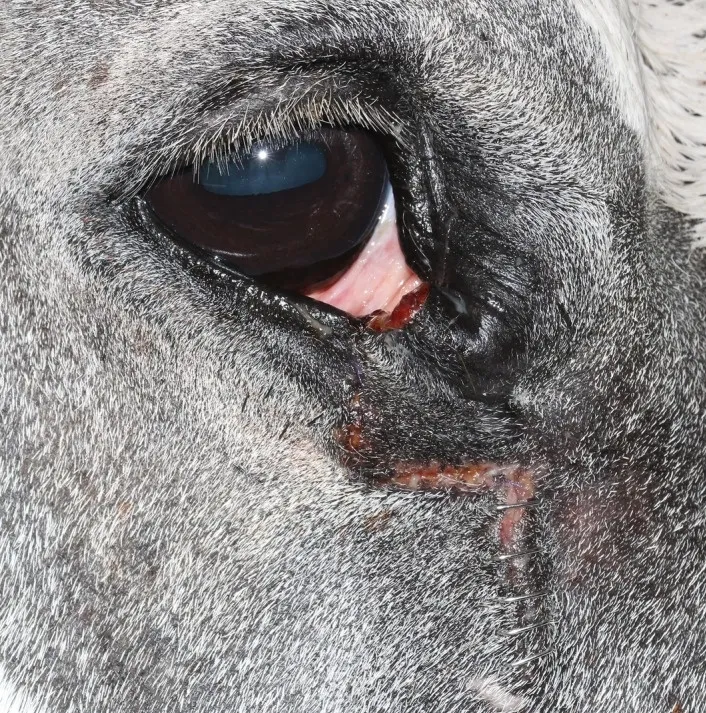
Right eye 10 d postoperatively.
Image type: medical_photograph (other_medical_photograph)